Interaction volume radius: 5 \u00c5
Interaction volume height: 20 \u00c5
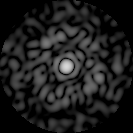
Disorder parameter: 0.8027